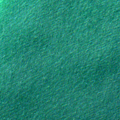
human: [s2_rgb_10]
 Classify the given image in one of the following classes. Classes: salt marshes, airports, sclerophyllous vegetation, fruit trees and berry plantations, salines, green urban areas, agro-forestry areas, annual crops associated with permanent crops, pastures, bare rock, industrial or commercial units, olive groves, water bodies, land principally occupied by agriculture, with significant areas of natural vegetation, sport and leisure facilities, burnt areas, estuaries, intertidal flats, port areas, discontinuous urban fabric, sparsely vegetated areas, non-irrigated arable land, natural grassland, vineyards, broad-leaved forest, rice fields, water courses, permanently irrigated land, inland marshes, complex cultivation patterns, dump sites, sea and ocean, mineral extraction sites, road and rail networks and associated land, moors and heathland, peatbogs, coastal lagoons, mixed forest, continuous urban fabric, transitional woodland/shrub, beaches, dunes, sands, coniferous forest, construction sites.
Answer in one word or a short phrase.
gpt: sea and ocean